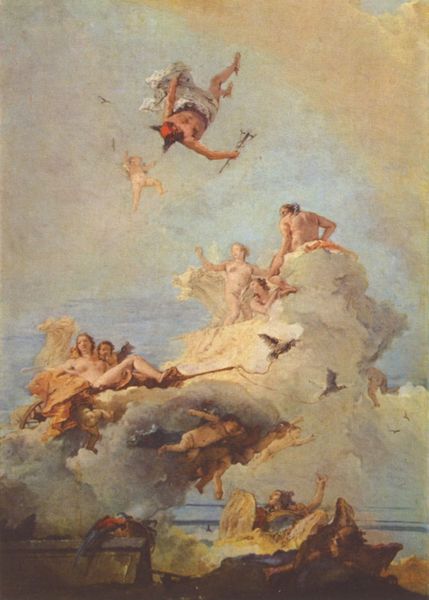
Titel: Olymp
Künstler: Giovanni Battista Tiepolo
Standort: Madrid
Institution: Museo del Prado
Schlagwörter: akt, blau, dunkel, flügel, gemälde, gott, gruppe, hand, himmel, kampf, körper, mann, meer, nackt, rubens, schatten, umhang, vogel, wasser, weiß, wolken, frauen, gelb, menschen, see, braun, frau, grau, hell, kleid, kleider, licht, mund, männer, nase, rücken, schwarz, ölbild, dach, rot, tuch, wolke, leute, gesichter, arm, arme, augen, barock, böse, federn, gesicht, kleidung, mensch, rahmen, taube, tragen, hände, erde, vögel, wind, kirche, auge, gewand, gold, stoff, stoffe, decke, gewänder, kind, personen, musik, person, lippen, locken, rokoko, schulter, schultern, boot, fliegen, kinder, stock, chaos, engel, engelchen, putte, putto, beine, hellblau, himmelblau, bein, stab, kutsche, rad, wagen, wagenrad, luft, sturm, nasen, stuck, nackte, fallen, freude, schild, kreuz, dom, heide, flug, schweben, tauben, wirbel, soldat, peitsche, wägen, helm, mythologie, kathedrale, gut, götter, hölle, teufel, zeus, götterwelt, mythos, sage, fall, sturz, kapelle, umhänge, speer, deckengemälde, fresko, hermes, jupiter, papagei, götterbote, putten, wandbild, bote, putti, biblisch, luzifer, gefallen, fresco, stecken, aufstieg, gabel, azur, stürzen, michael, regenbogen, gotteshaus, rechen, boticelli, dreizack, stoc, puttos, engeln, ikaros, hake, himmelsturz, lucifer, umänge, verstoß, engel wolke wolken fliegen, verdammniss